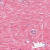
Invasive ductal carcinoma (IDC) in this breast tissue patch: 0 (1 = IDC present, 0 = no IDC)